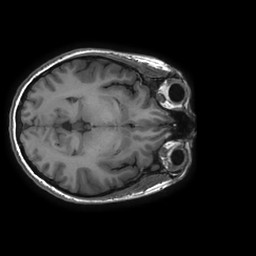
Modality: T1w
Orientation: axial
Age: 32
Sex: female
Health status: healthy
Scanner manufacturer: ge
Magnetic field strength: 3 T
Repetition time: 0.008188 s
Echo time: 0.003108 s